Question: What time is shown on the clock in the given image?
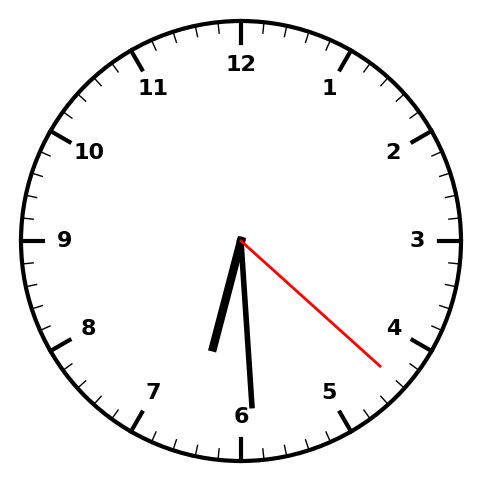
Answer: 06:29:22